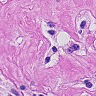
Metastatic tissue present: yes